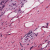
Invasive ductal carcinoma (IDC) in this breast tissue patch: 1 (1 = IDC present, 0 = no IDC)